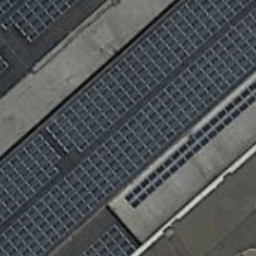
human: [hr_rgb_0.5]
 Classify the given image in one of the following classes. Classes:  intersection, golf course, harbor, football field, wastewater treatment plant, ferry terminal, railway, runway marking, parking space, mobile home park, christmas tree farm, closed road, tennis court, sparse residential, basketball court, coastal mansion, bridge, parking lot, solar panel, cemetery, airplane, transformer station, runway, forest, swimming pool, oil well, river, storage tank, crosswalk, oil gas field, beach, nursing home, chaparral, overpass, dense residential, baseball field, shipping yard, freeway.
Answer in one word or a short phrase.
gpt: solar panel